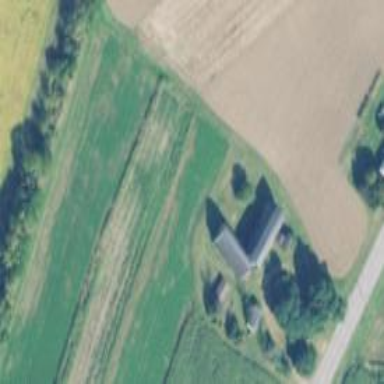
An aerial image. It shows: Farmyard area.